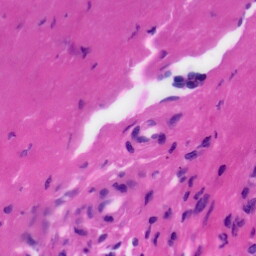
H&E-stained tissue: Tonsil